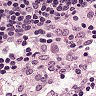
Metastatic tissue present: no